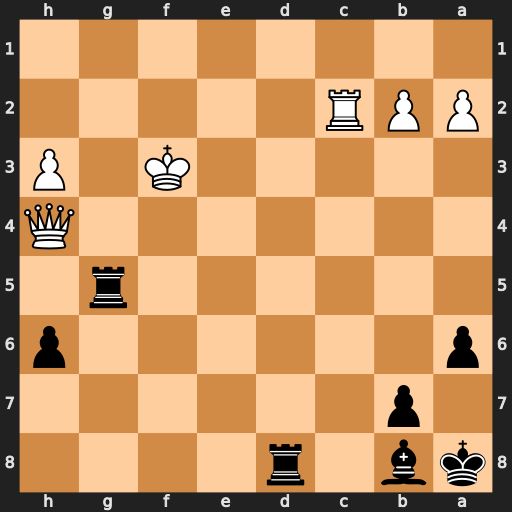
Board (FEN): kb1r4/1p6/p6p/6r1/7Q/5K1P/PPR5/8
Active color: b
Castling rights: -
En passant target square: -
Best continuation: Rf5+ Ke2 Re8+ Kd3 Rf3+